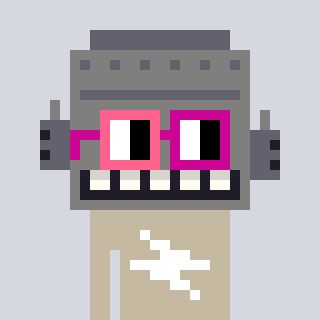
a pixel art character with square pink and red glasses, a robot-shaped head and a bege-colored body on a cool background